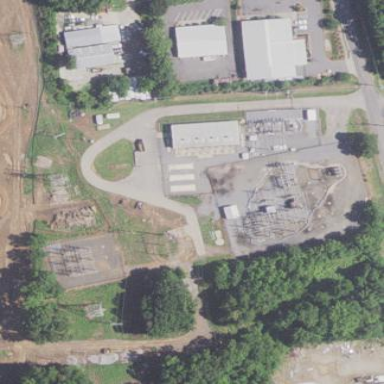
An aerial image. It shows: Distribution level power substation enclosed by fence.